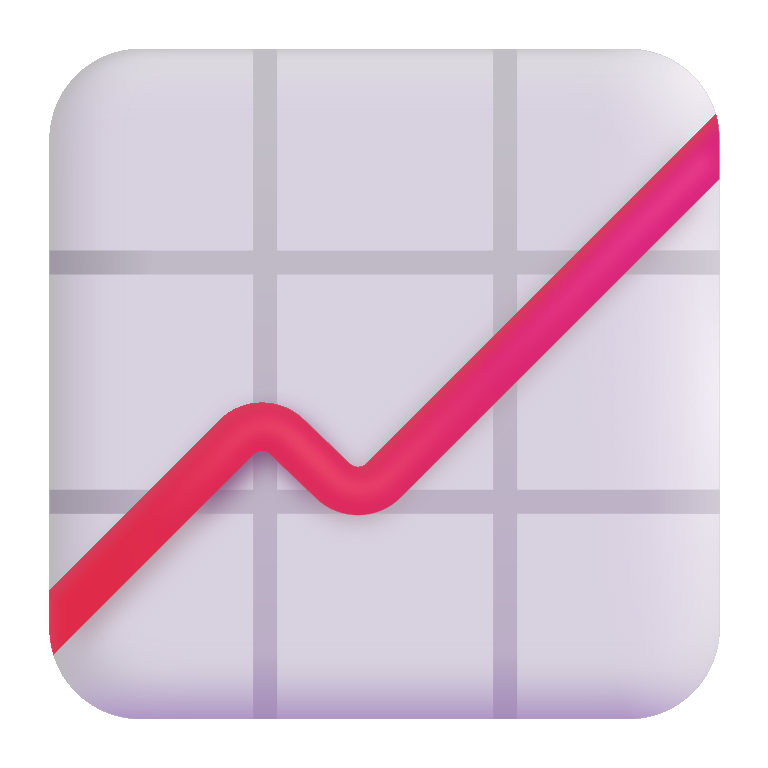
chart increasing color